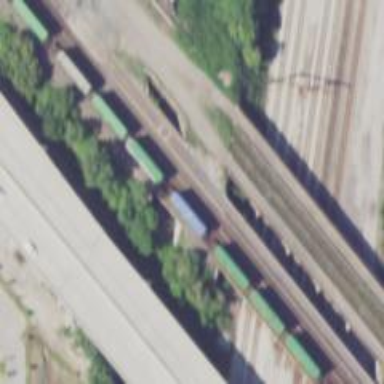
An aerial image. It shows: Railway bridge over siding rail track.